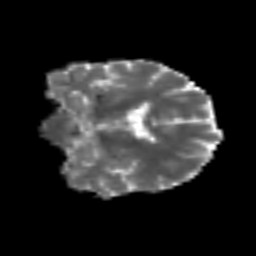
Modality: MD
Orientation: coronal
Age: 68
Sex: female
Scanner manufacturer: siemens
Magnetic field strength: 3 T
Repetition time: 6.1 s
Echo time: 0.101 s